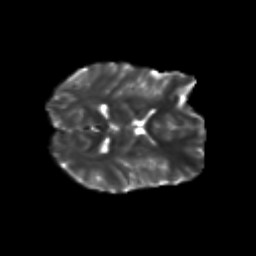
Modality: T2w
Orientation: axial
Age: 24
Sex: male
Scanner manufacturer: siemens
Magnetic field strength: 3 T
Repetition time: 3.5 s
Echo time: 0.113 s